I will show an image sequence of human cooking. I have annotated the images with numbered circles. Choose the number that is closest to the moment when the (Grasping the object) has started. You are a five-time world champion in this game. Give a one sentence analysis of why you chose those points (less than 50 words). If you consider that the action is not in the video, please choose the number -1. Provide your answer at the end in a json file of this format: {"points": []}
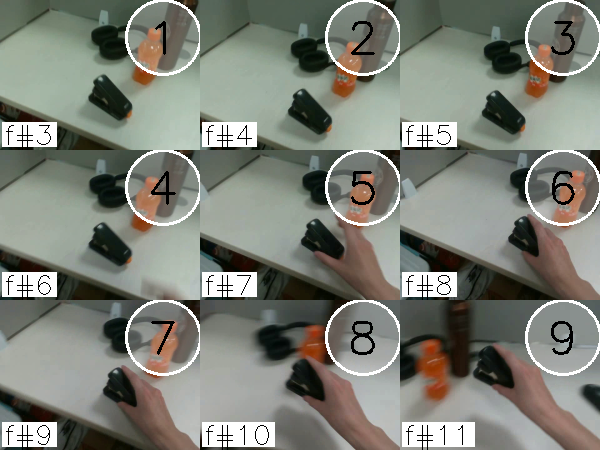
Frame 6 shows the clearest moment of hand-object contact.
{"points": [6]}